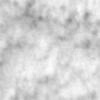
Label: no_change